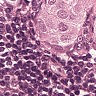
Metastatic tissue present: yes